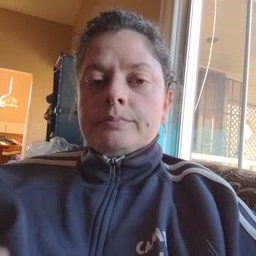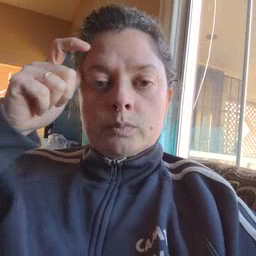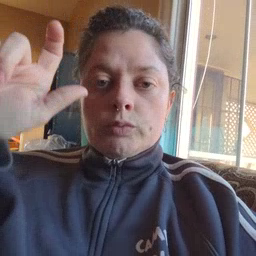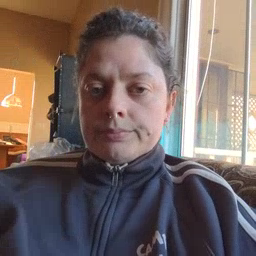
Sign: moon